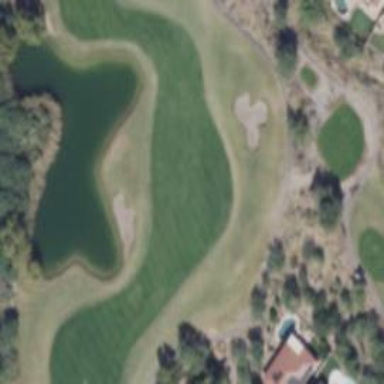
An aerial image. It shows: View of golf hole.